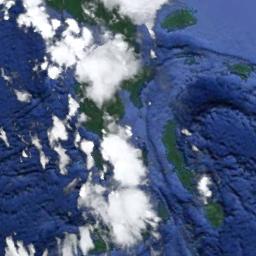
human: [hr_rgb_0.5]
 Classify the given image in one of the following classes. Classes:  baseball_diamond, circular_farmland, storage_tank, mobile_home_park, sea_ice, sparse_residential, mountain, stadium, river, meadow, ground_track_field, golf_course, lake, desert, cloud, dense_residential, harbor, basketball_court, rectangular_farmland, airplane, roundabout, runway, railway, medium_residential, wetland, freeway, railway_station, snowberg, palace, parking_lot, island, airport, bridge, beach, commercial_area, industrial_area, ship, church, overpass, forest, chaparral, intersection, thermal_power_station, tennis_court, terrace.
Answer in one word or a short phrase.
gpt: cloud